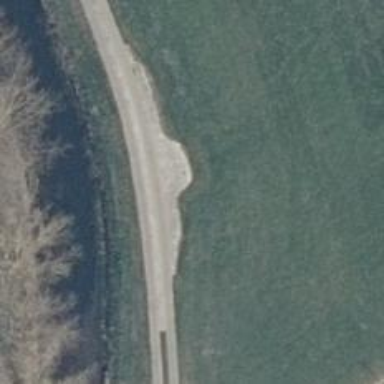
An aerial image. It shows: Passing place on the road.